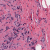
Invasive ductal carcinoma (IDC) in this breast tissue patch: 1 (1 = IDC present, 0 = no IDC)